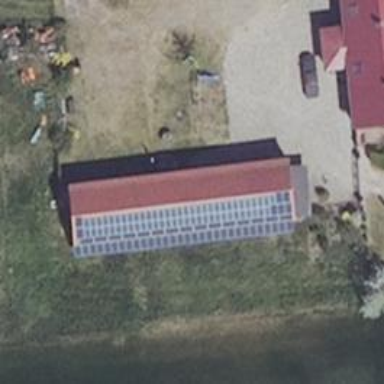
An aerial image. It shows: Solar photovoltaic panel generator producing electricity in small installation.